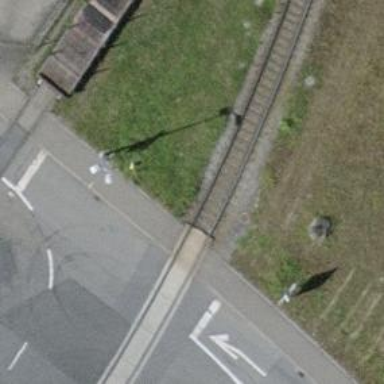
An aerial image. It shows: Railway crossing.